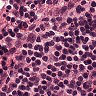
Metastatic tissue present: no